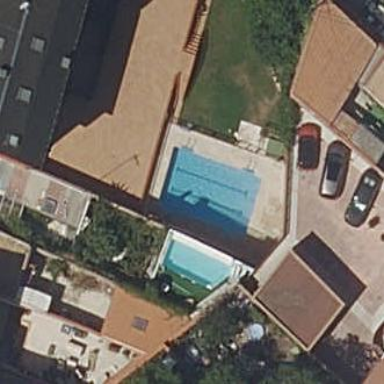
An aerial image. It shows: Swimming pool located in leisure land.